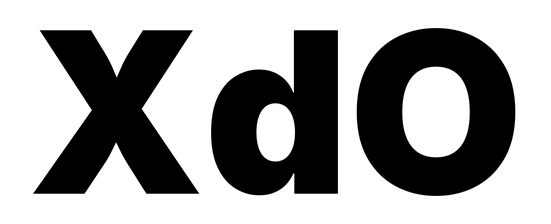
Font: Inter_Black